Field crop: maize
Growth stage: 2
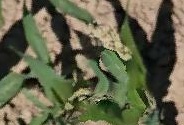
Species: maize